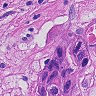
Metastatic tissue present: yes